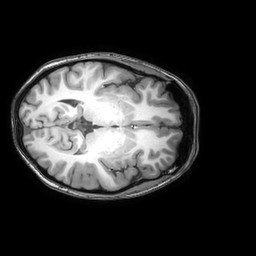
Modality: T1w
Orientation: axial
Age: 28
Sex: female
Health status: healthy
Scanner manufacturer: philips
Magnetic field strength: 3 T
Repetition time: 0.0079 s
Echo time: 0.0035 s